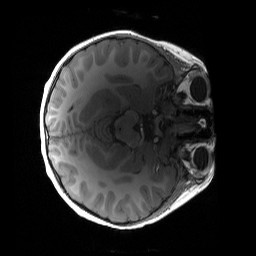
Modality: T1w
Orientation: axial
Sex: female
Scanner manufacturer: siemens
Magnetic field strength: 3 T
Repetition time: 1.9 s
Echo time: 0.00243 s